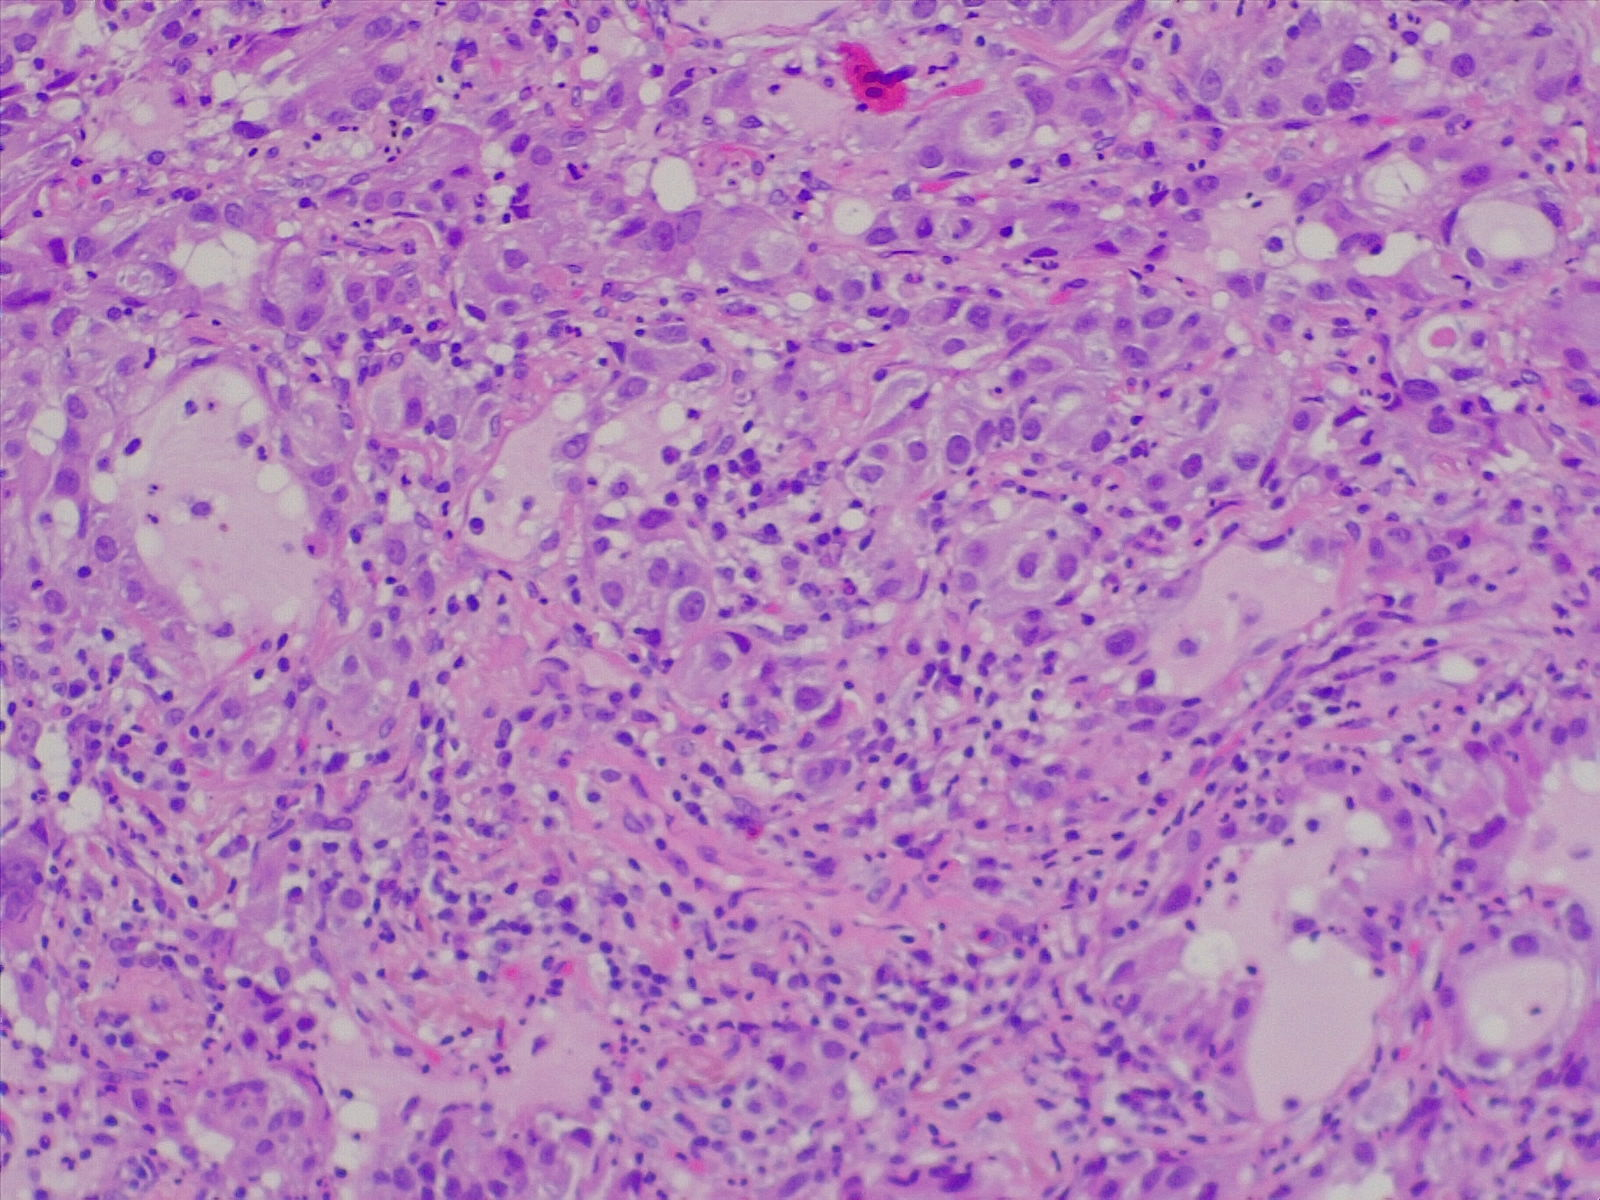
Label: lung adenocarcinoma, poorly differentiated